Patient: sex F, age 72
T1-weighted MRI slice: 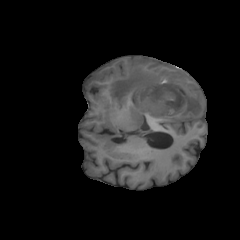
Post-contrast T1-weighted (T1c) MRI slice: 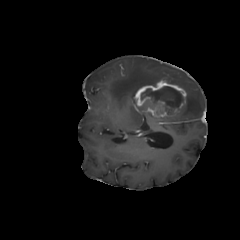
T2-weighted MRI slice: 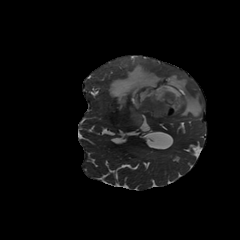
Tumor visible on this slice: yes
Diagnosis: Glioblastoma, IDH-wildtype
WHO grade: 4